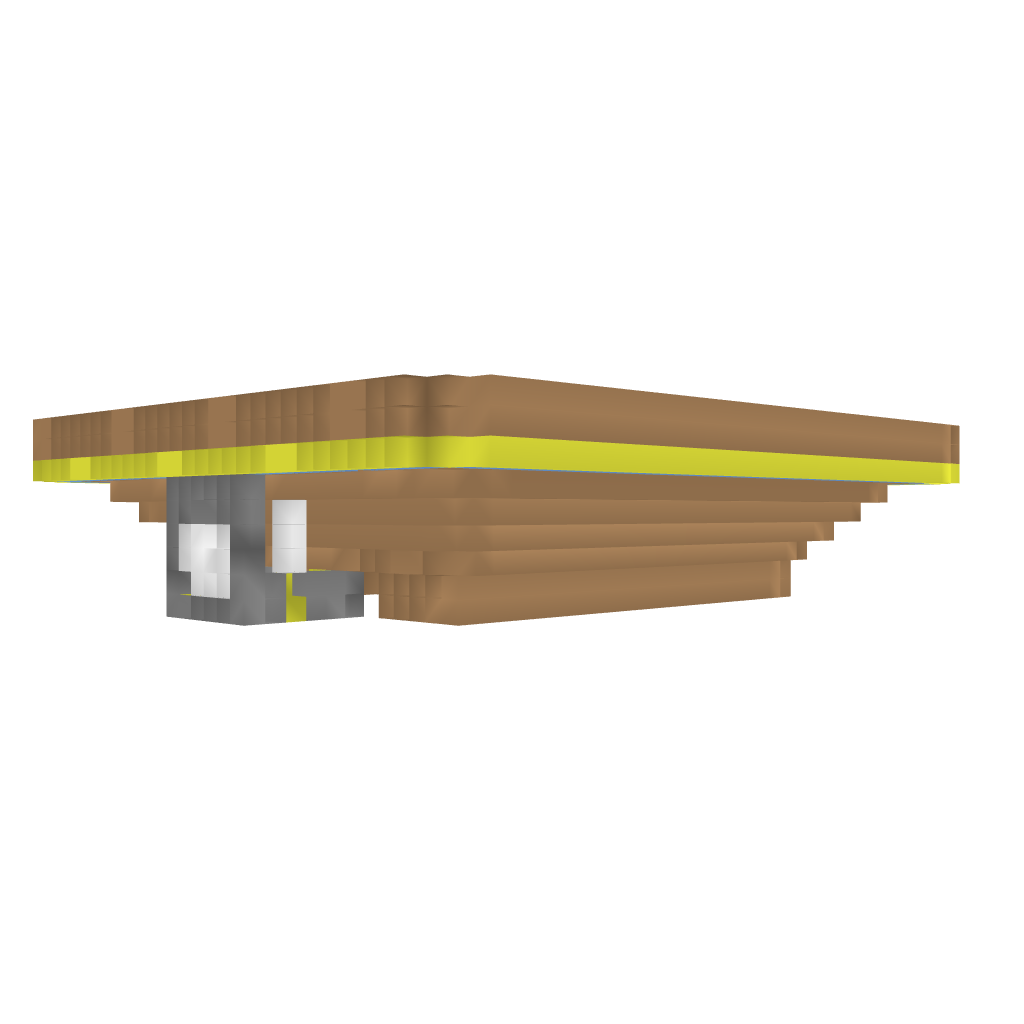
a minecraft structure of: mob vs golem arena good quality